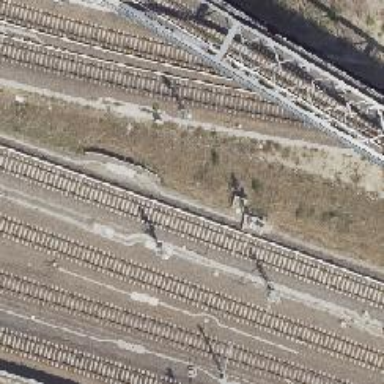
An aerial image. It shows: Light rail electrified with bottom rail electrification.